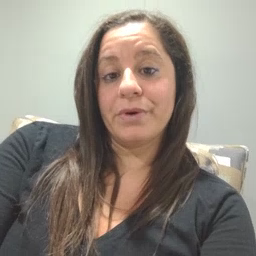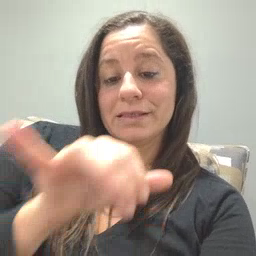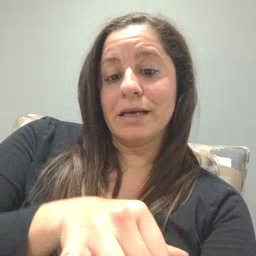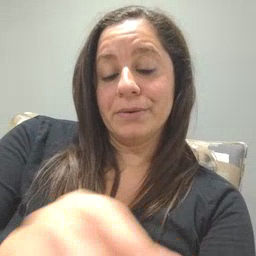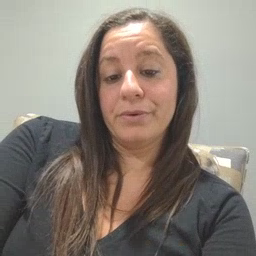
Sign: stay